Question: I have this simple grammer:
'''
expr: factor;
factor: atom (('*' ^ | '/'^) atom)*;
atom: INT
| ':' expr;
INT: ('0'..'9')+
'''
when I run it it says :
Decision can match input such as '*' using multiple alternatives 1,2
Decision can match input such as '/' using multiple alternatives 1,2
I can't spot the ambiguity. How are the red arrows pointing ?
Any help would be appreciated.

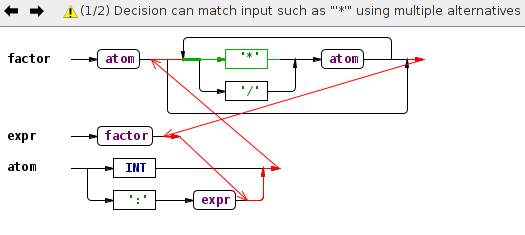
Answer: Let's say you want to parse the input:
'''
:3*4*:5*6
'''
The parser generated by your grammar could match this input into the following parse trees:

and:

Note that what you see is just a warning. By specifically instructing ANTLR that '(('*' | '/') atom)*' needs to be matched greedily, like this:
'''
factor
: atom (options{greedy=true;}: ('*'^ | '/'^) atom)*
;
'''
the parser "knows" which alternative to take, and no warning is emitted.
## EDIT
I tested the grammar with ANTLR 3.3 as follows:
'''
grammar T;
options {
output=AST;
}
parse
: expr EOF!
;
expr
: factor
;
factor
: atom (options{greedy=true;}: ('*'^ | '/'^) atom)*
;
atom
: INT
| ':'^ expr
;
INT : ('0'..'9')+;
'''
And then from the command line:
which does not produce any warning (or error).